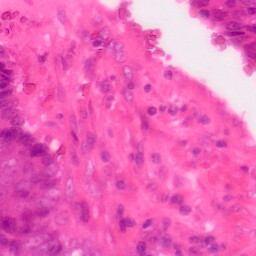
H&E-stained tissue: Colon